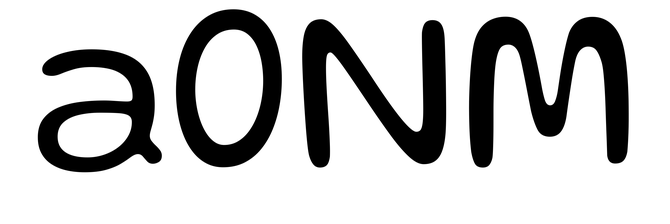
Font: Gluten_Light